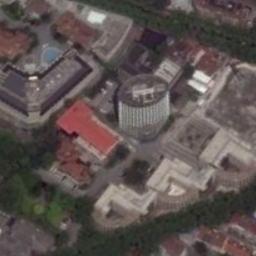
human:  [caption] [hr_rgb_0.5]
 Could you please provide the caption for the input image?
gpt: The commercial area is consist of many tall buildings next to the trees .

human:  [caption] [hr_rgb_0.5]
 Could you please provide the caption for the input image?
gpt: There are green Spaces around the building .

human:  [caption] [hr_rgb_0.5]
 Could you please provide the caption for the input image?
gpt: In a business district there are several tall buildings of different shapes and several roads with many cars and many trees .

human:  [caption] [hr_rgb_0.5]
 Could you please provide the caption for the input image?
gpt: A commercial area with lots of buildings of different colors is surrounded by some trees .

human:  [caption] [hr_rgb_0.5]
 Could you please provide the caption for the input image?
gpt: There are some buildings with red roofs on a commercial area .